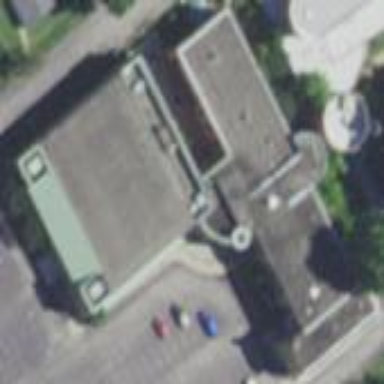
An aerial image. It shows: School building.